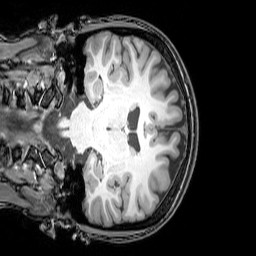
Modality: T1w
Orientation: coronal
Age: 24
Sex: female
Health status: healthy
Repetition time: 0.081 s
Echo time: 0.037 s